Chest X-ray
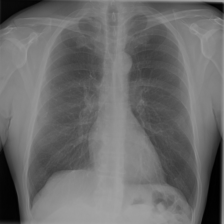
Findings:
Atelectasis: negative
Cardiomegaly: negative
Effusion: negative
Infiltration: negative
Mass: negative
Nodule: negative
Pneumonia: negative
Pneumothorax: negative
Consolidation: negative
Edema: negative
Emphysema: negative
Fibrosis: negative
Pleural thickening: negative
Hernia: negative